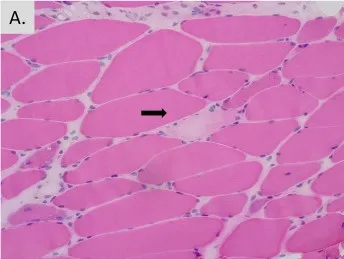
Histopathology from muscle biopsy at time of initial diagnosis. A; Haematoxylin and eosin stain demonstrating a pale necrotic fibre (arrow).
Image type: pathology (h&e)